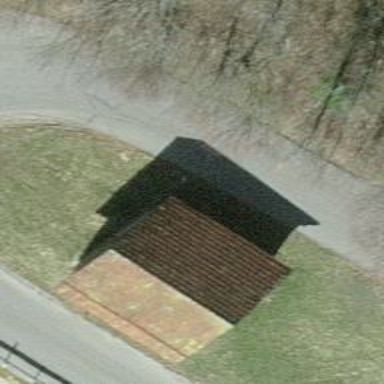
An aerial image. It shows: Shed building.